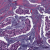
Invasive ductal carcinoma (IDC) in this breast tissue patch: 1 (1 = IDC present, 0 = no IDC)